Question: I'm having a really weird problem.
I'm building an Android application which uses beacons to receive some notifications. The problem is that, besides the notifications that I should receive, I also get a notification with the path to a XML file (not every time the same). In the code, there is nothing that could point to it.
Do you have any idea what could be the problem?

## Code for Beacons
'''
public void onReceive(Context context, Intent intent) {
mSharedPref = context.getSharedPreferences(context.getPackageName(),
Context.MODE_PRIVATE);
NotificationManager notificationManager = (NotificationManager) context
.getSystemService(Context.NOTIFICATION_SERVICE);
ArrayList<Coupon> coupons = intent
.getParcelableArrayListExtra(OnyxBeaconApplication.EXTRA_COUPONS);
if (coupons == null || coupons.size() == 0) {
} else {
String couponsListAsString = mSharedPref.getString(
COUPONS_LIST_ENTRY, SHARED_PREF_NO_ENTRY);
ArrayList<Coupon> couponsFromStorage = new ArrayList<Coupon>();
ArrayList<Coupon> newCoupons = new ArrayList<Coupon>();
if (!couponsListAsString.equals(SHARED_PREF_NO_ENTRY)) {
couponsFromStorage = (ArrayList<Coupon>) gson.fromJson(
couponsListAsString, new TypeToken<List<Coupon>>() {
}.getType());
for (Coupon couponReceived : coupons) {
boolean couponFound = false;
for (Coupon couponFromStorage : couponsFromStorage) {
if (couponReceived.couponId == couponFromStorage.couponId) {
couponFound = true;
}
}
if (!couponFound) {
newCoupons.add(couponReceived);
}
}
}
couponsFromStorage.addAll(newCoupons);
SharedPreferences.Editor editor = mSharedPref.edit();
editor.putString(COUPONS_LIST_ENTRY,
gson.toJson(couponsFromStorage));
editor.commit();
mCouponCounter = mSharedPref.getInt(COUPONS_NEW_COUNTER, 0);
TaskStackBuilder stackBuilder = TaskStackBuilder.create(context);
Intent i = new Intent(context, MainActivity.class);
i.putParcelableArrayListExtra(MainActivity.EXTRA_COUPONS, coupons);
stackBuilder.addNextIntent(i);
PendingIntent resultPendingIntent = stackBuilder.getPendingIntent(
0, PendingIntent.FLAG_UPDATE_CURRENT);
Uri notificationSound = RingtoneManager
.getDefaultUri(RingtoneManager.TYPE_NOTIFICATION);
long[] vibratePattern = { 500, 500, 500, 500 };
for (Iterator<Coupon> ci = coupons.iterator(); ci.hasNext();) {
++mCouponCounter;
Coupon c = ci.next();
NotificationCompat.Builder builder = new NotificationCompat.Builder(
context)
.setContentTitle(c.name)
.setContentText(c.message)
.setContentInfo(
mCouponCounter > 1 ? "+ "
+ (mCouponCounter - 1) + " new more"
: "")
.setSmallIcon(R.drawable.ic_launcher)
.setAutoCancel(true).setGroup(COUPON_KEY)
.setGroupSummary(true).setVibrate(vibratePattern)
.setLights(Color.BLACK, 500, 500)
.setSound(notificationSound);
builder.setContentIntent(resultPendingIntent);
notificationManager.notify(COUPONS_TAG, 1, builder.build());
editor.putInt(COUPONS_NEW_COUNTER, mCouponCounter);
editor.commit();
}
if (mCouponListener != null) {
mCouponListener.onCouponsReceived(coupons);
}
}
}
'''
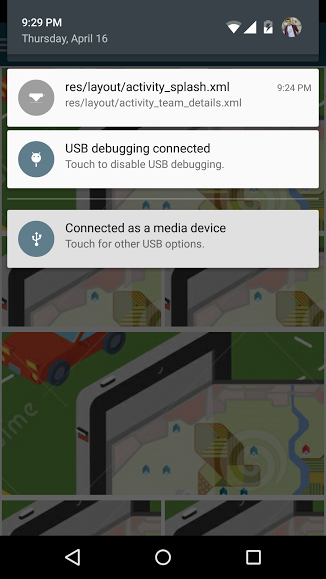
Answer: I solved it. Turned out it was a bug in their library. They hadn't published the updated library yet, but they sent me a new one.